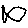
Label: fish